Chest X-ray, PA view. Patient: 60 years old, sex M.
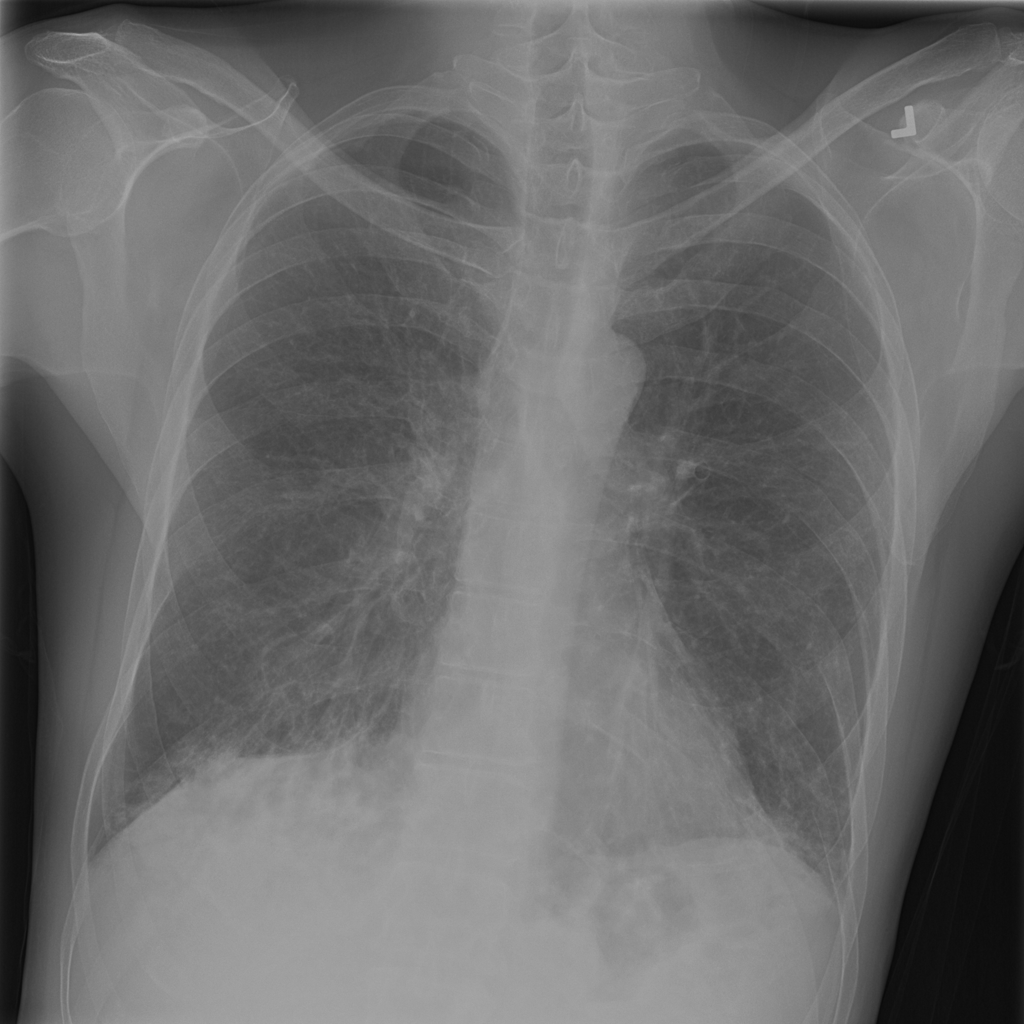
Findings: Consolidation, Infiltration